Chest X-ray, PA view. Patient: 45 years old, sex M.
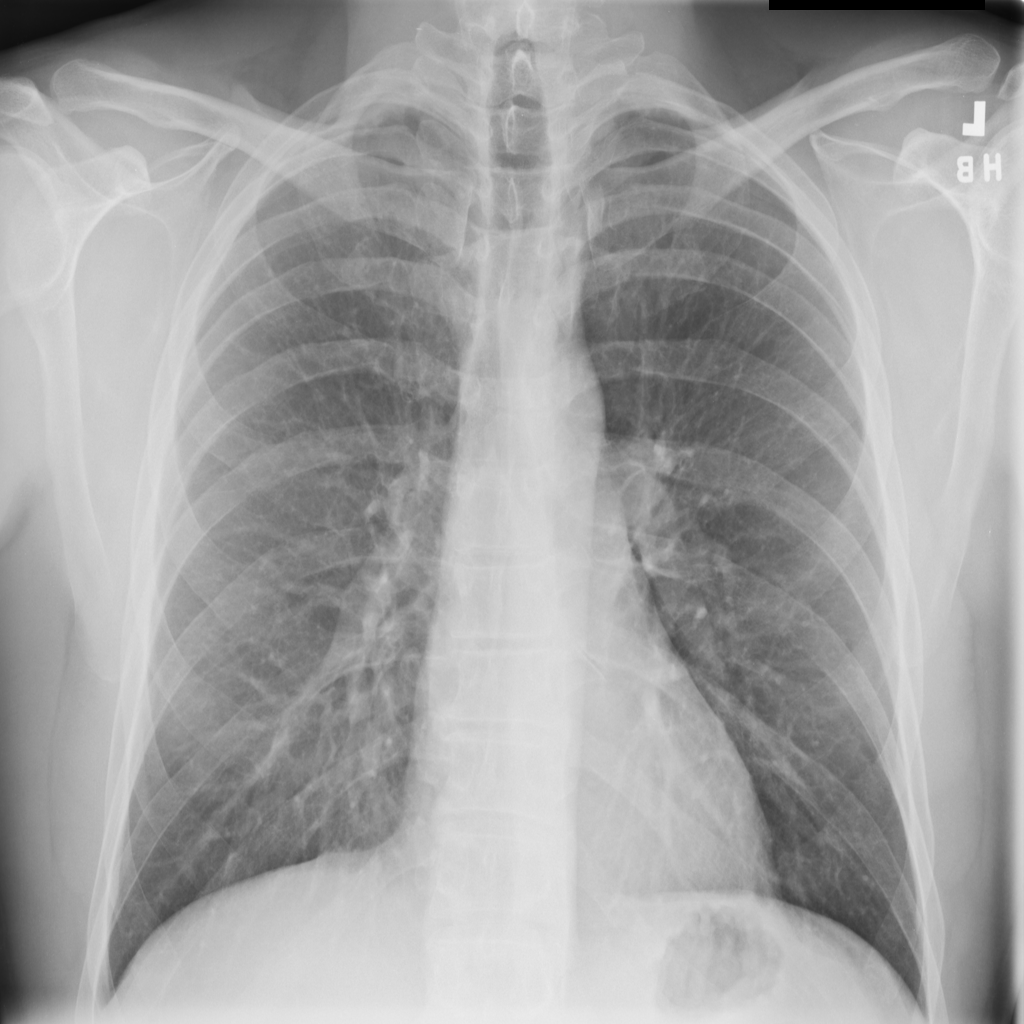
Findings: No Finding